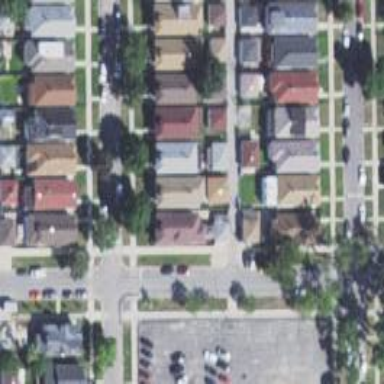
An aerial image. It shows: Alley classified as service road.